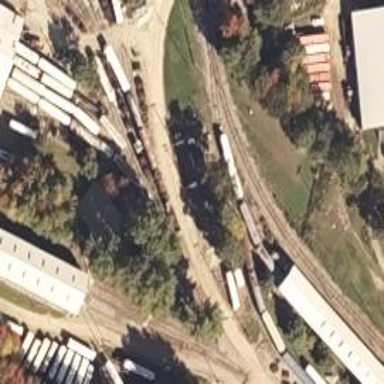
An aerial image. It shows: Tram railway yard.